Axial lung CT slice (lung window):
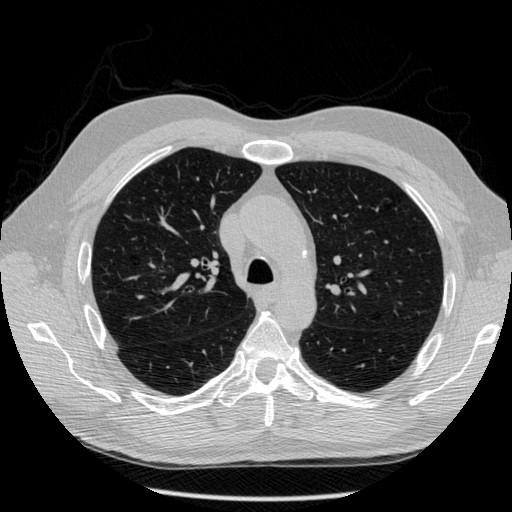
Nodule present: no